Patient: sex F, age 59
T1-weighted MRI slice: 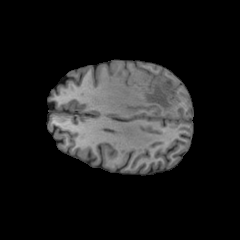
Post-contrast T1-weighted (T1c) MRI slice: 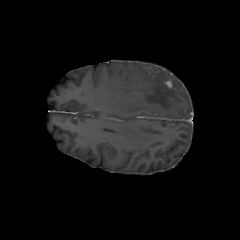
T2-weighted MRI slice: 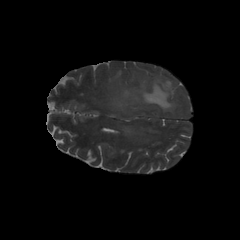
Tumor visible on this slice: yes
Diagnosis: Glioblastoma, IDH-wildtype
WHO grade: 4